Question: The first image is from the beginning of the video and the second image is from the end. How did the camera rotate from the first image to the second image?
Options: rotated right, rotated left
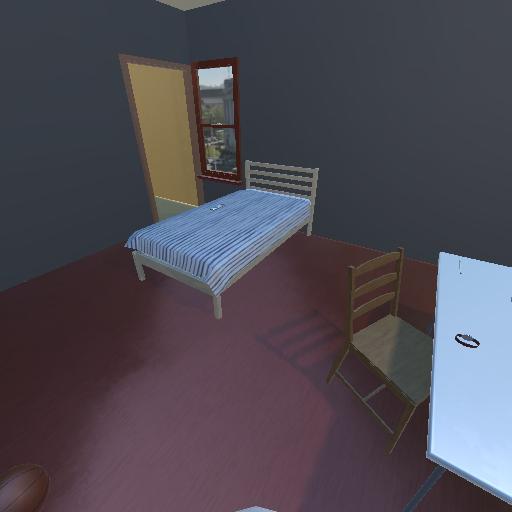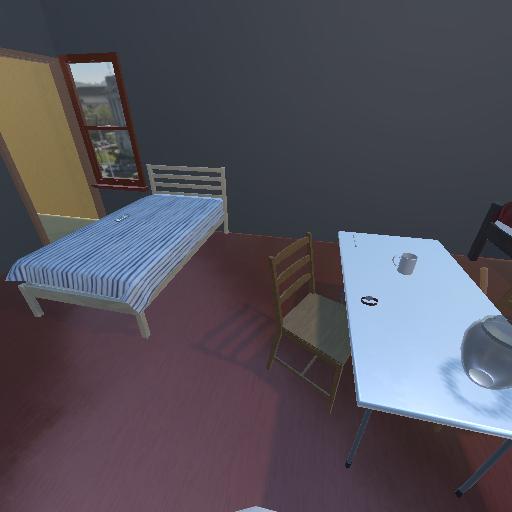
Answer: rotated right